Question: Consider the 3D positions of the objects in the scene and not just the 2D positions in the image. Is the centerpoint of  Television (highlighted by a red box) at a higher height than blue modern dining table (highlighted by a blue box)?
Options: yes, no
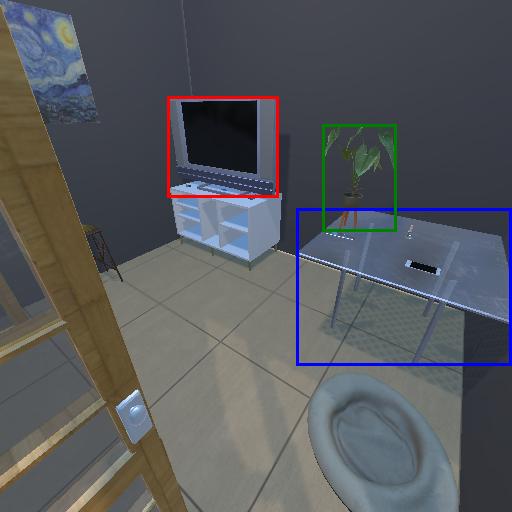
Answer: yes